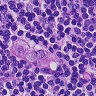
Metastatic tissue present: yes